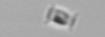
Label: Bacillariophyceae_morphotype1